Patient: sex M, age 56
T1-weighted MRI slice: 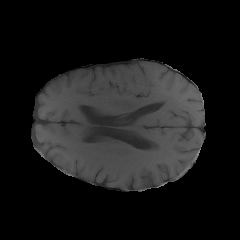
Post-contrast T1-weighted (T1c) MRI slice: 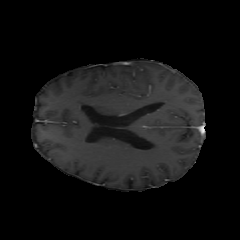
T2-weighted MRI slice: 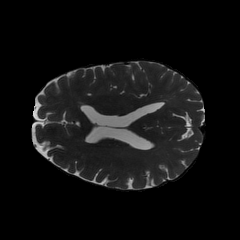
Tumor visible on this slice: no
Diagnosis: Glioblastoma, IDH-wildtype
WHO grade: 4